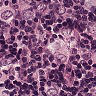
Metastatic tissue present: yes